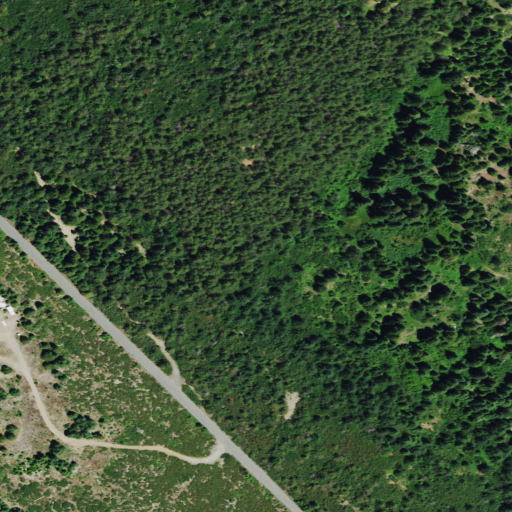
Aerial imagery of plain(s) in California named Buck Flat containing evergreen forest, mixed forest, open development, shrub, low intensity development, and medium intensity development